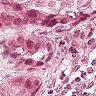
Metastatic tissue present: yes